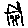
Label: house